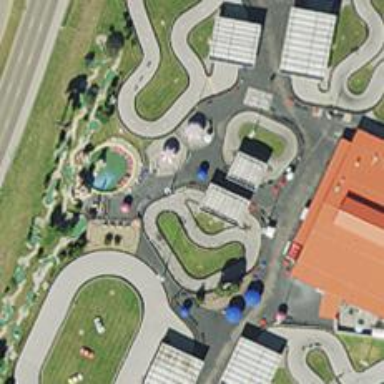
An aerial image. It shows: Karting raceway.